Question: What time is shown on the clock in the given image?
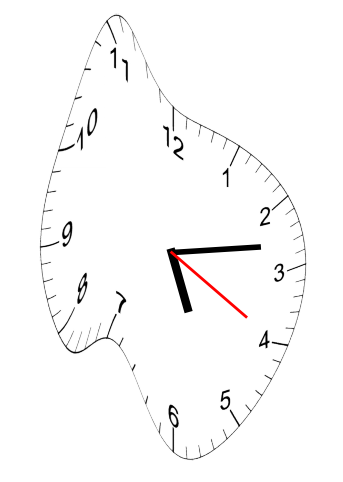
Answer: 05:13:20